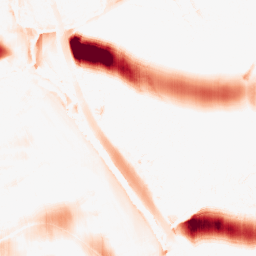
Category: morphological
Decomposition family: morphological_ellipse
Decomposition parameters: operation: opening
width: 50
height: 10
Upsampling method: quintic
Upsampling parameters: scale: 4
Upsampling scale: 4